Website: home-depot
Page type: address-validator
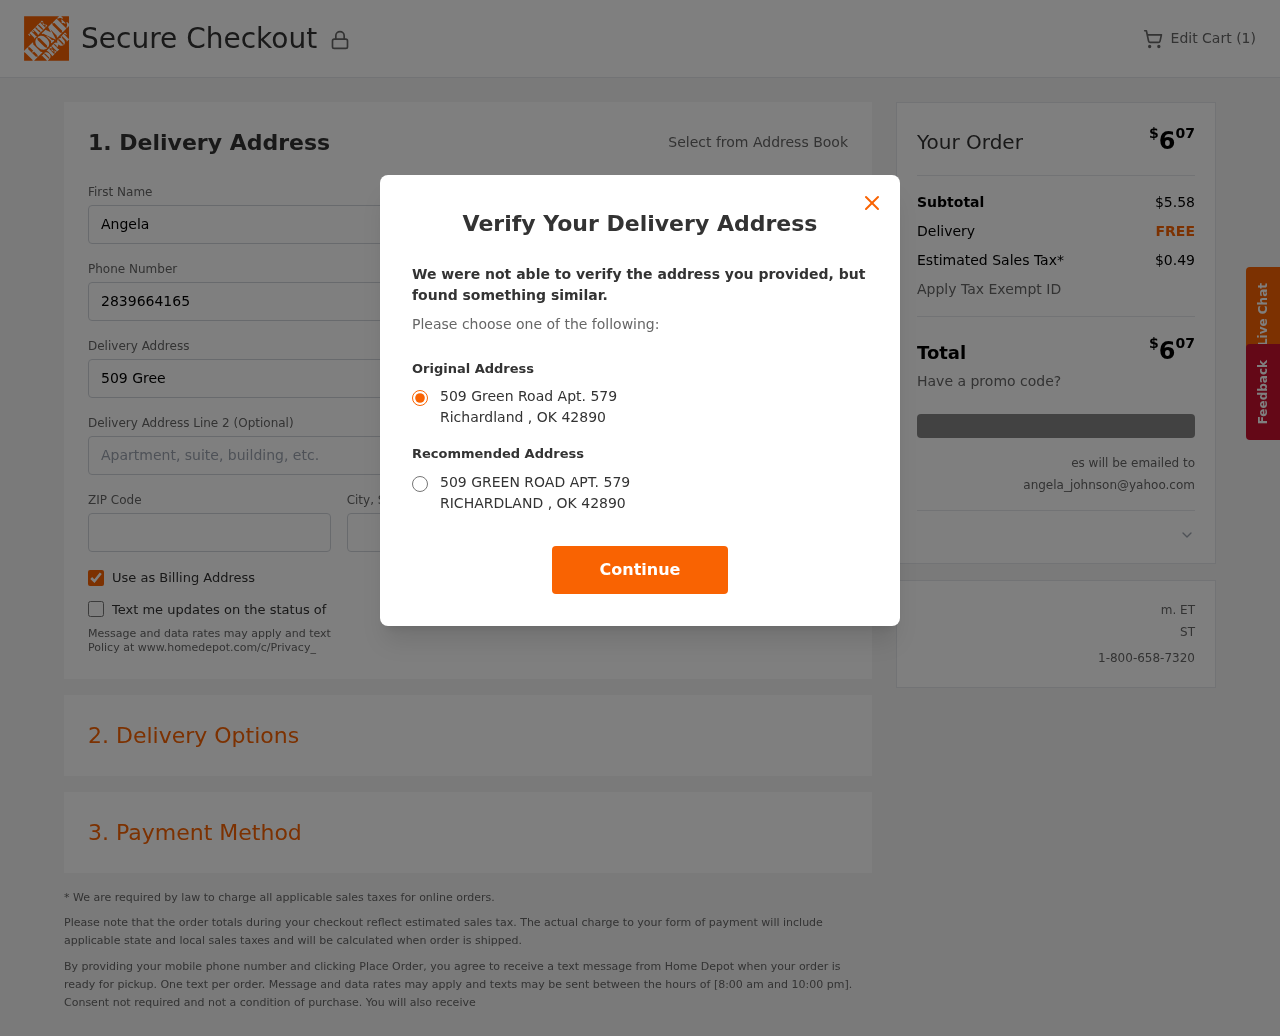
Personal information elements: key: PII_CITY
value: Richardland
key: PII_EMAIL
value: angela_johnson@yahoo.com
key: PII_POSTCODE
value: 42890
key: PII_STATE_ABBR
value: OK
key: PII_STREET
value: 509 Green Road Apt. 579
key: PII_FIRSTNAME
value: Angela
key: PII_LASTNAME
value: Johnson
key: PII_PHONE
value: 2839664165
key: PII_STREET2
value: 986 Palmer Forks
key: PII_CITY_STATE
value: Richardland, OK
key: PII_STREET_ALT
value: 509 GREEN ROAD APT. 579
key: PII_CITY_ALT
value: RICHARDLAND
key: PII_POSTCODE_FULL
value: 42890
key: PII_POSTCODE_NUMERIC
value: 42890
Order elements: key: ORDER_NUM_ITEMS
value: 1
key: ORDER_TOTAL
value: $607
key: ORDER_SUBTOTAL
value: $5.58
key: ORDER_SHIPPING_COST
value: FREE
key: ORDER_TAX
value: $0.49